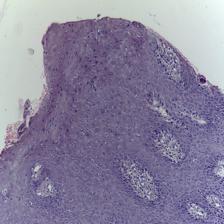
Diagnosis: OSCC